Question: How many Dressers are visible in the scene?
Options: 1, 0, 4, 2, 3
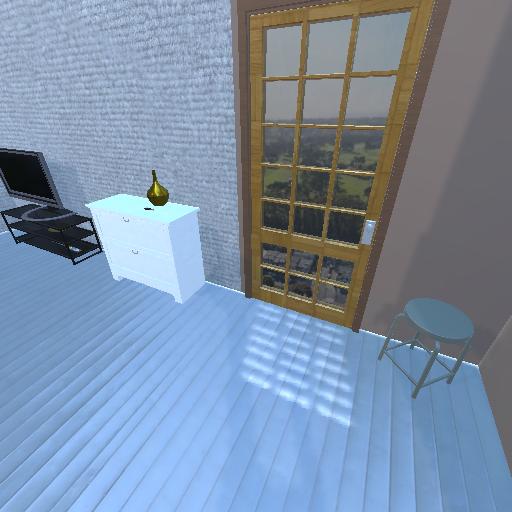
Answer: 1